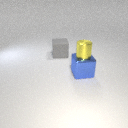
large blue metal cube in front of large gray rubber cube